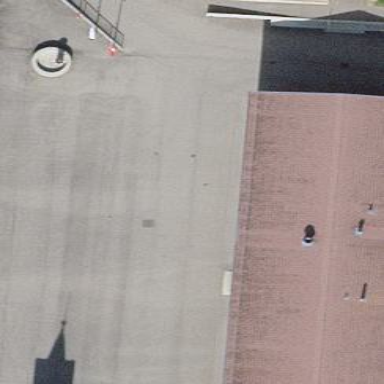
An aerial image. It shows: Asphalt parking area.